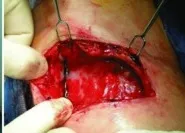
Second patient. B. Intra-operative visualization of dye-injected lymphatic.
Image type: medical_photograph (other_medical_photograph)